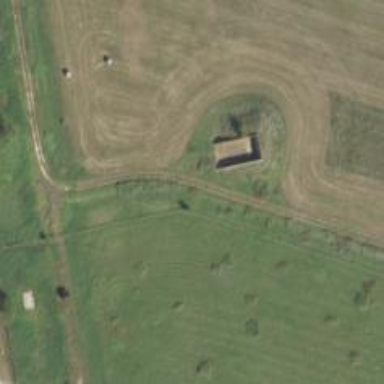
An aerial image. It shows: Military bunker.